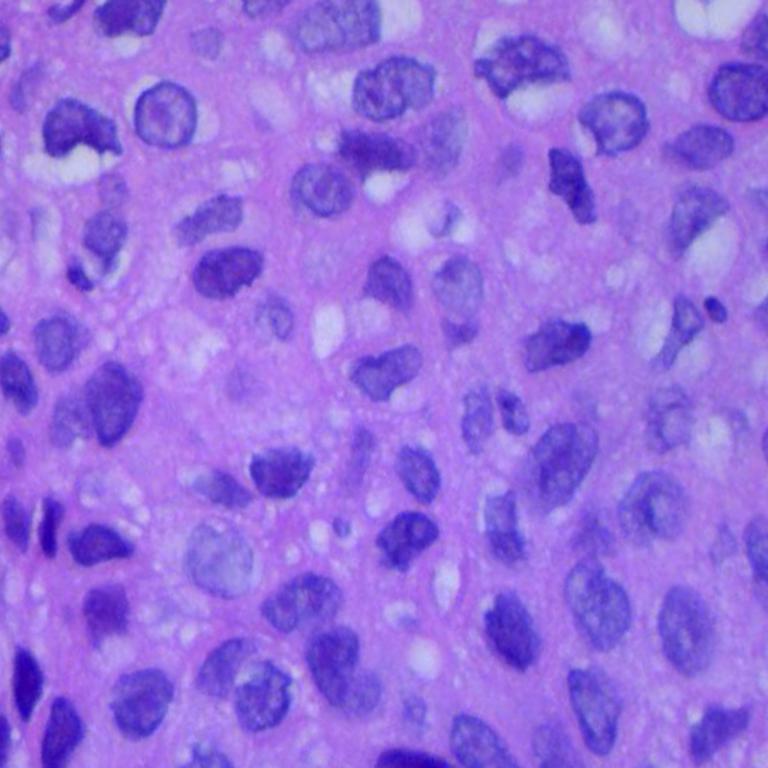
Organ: lung
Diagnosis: squamous carcinomas